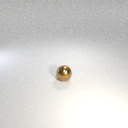
small brown metal sphere